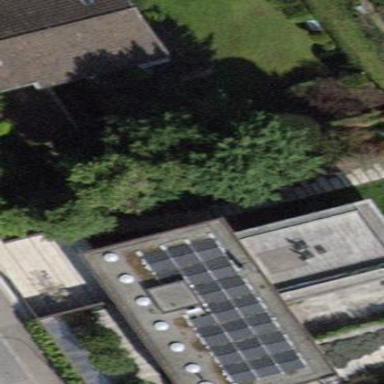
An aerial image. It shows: Building with apartments and flat roof.